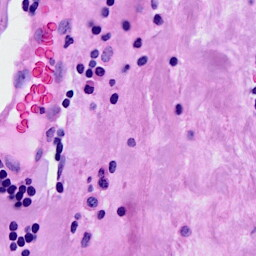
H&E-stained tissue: Breast